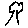
Label: tree